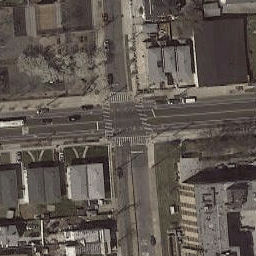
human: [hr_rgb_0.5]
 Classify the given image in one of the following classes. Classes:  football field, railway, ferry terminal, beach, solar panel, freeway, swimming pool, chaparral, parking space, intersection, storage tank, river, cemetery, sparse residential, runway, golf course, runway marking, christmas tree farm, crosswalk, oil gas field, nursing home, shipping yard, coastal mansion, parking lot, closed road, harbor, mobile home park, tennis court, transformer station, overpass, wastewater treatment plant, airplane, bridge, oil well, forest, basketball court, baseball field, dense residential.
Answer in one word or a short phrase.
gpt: intersection